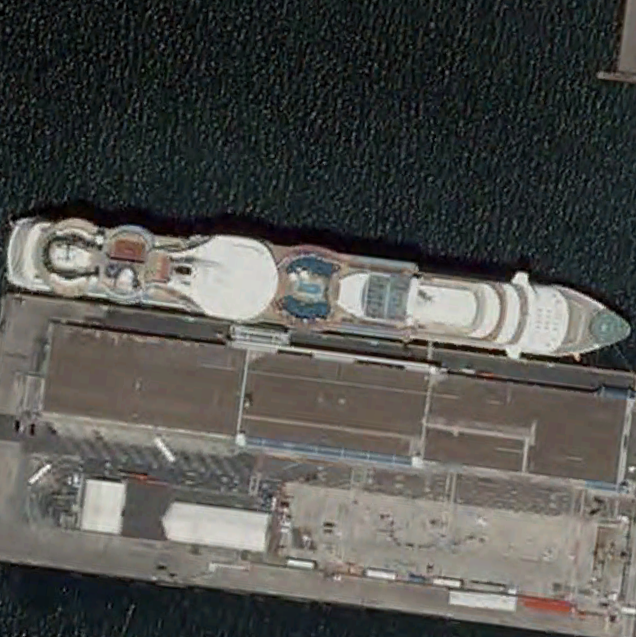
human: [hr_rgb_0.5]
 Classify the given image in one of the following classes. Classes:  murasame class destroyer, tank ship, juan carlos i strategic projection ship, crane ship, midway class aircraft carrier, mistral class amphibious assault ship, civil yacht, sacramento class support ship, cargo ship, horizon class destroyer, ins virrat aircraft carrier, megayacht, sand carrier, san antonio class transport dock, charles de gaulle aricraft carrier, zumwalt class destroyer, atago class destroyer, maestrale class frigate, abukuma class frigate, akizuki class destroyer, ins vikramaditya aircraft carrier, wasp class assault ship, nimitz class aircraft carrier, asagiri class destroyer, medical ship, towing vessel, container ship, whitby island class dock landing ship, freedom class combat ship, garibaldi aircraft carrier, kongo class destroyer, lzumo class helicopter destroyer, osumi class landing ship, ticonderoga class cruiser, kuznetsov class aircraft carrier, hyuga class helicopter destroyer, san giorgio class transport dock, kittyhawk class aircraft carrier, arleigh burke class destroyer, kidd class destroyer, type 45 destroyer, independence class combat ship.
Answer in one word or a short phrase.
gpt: Megayacht